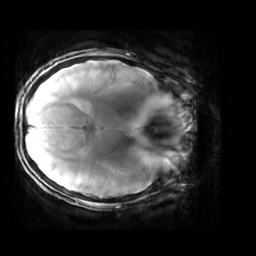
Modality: T2starw
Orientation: axial
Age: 33
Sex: female
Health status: healthy
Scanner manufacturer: siemens
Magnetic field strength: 3 T
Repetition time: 0.7 s
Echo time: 0.02 s